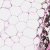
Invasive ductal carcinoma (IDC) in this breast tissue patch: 0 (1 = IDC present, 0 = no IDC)